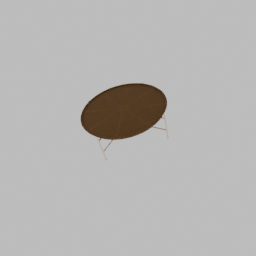
Label: furniture